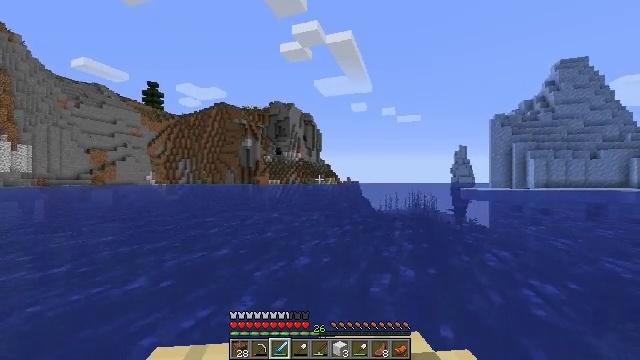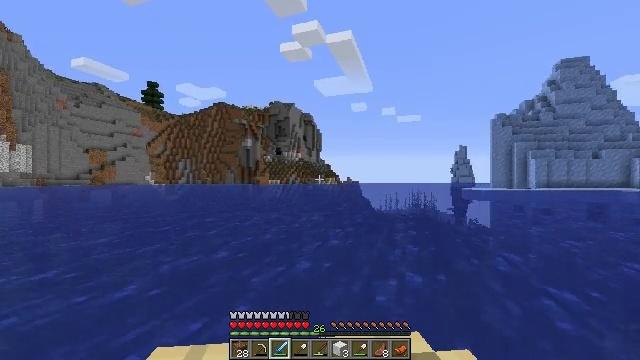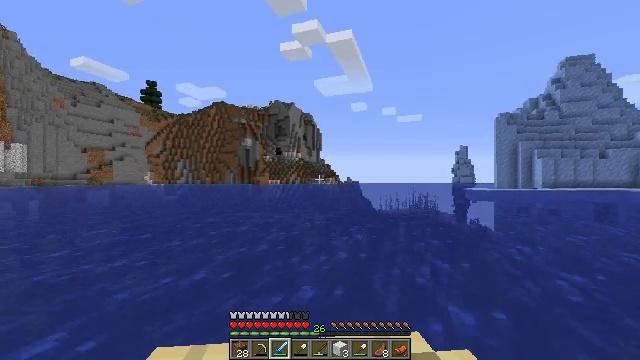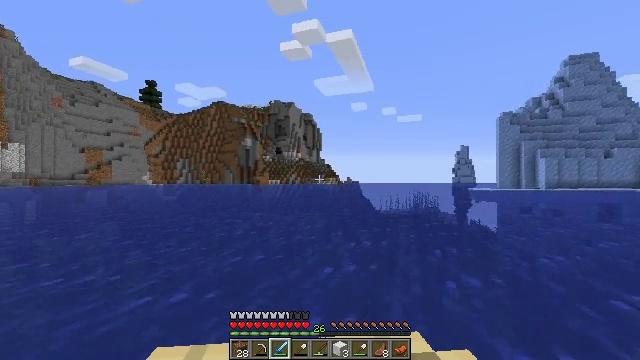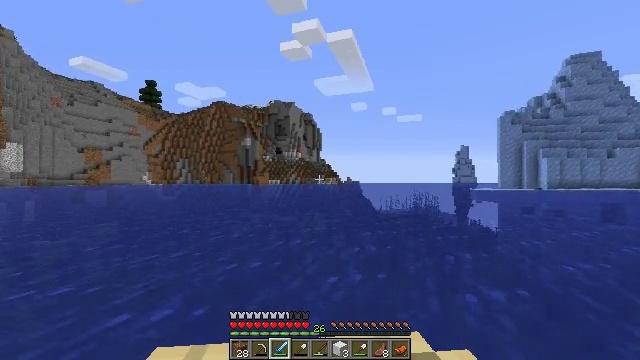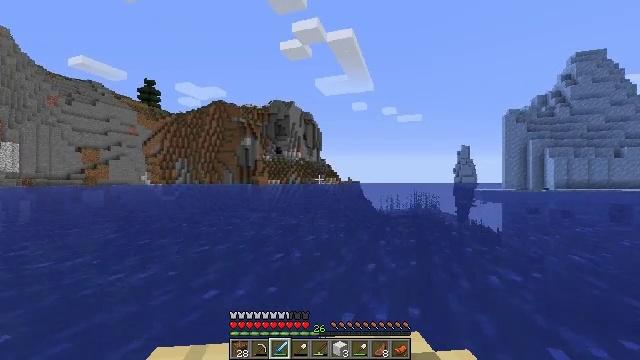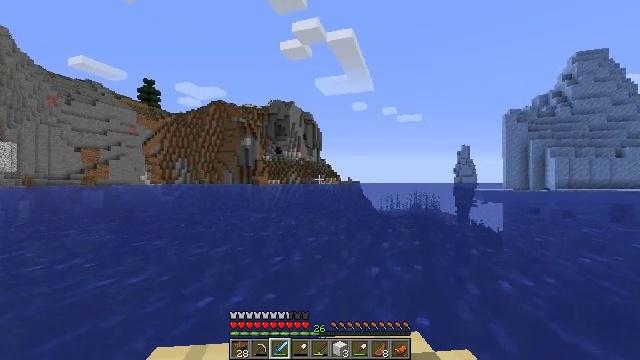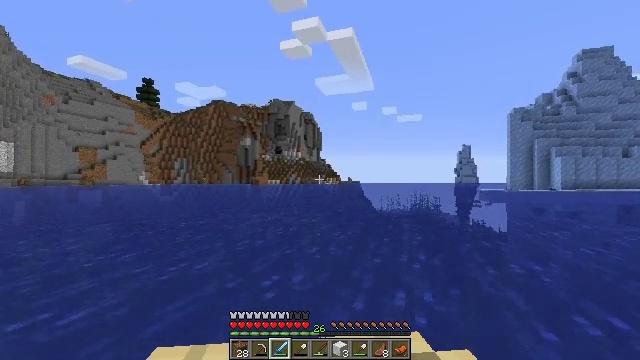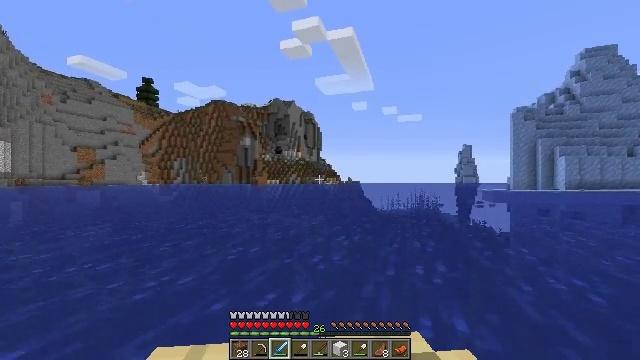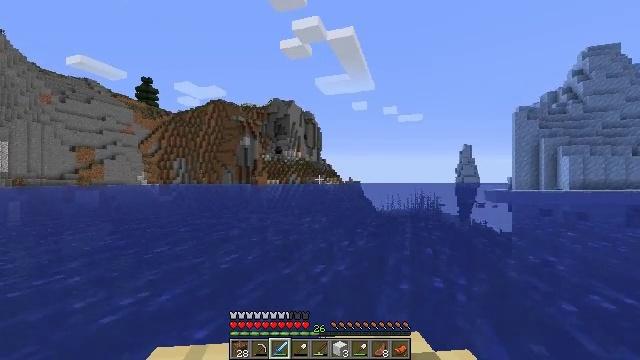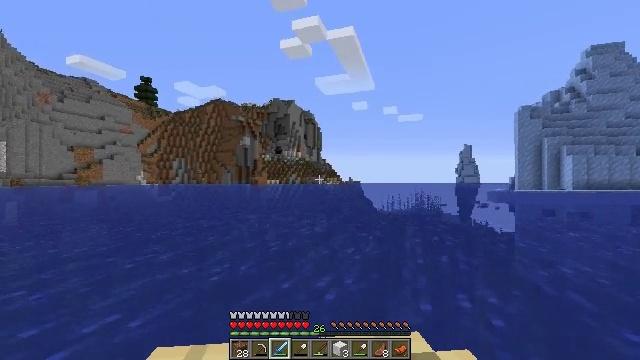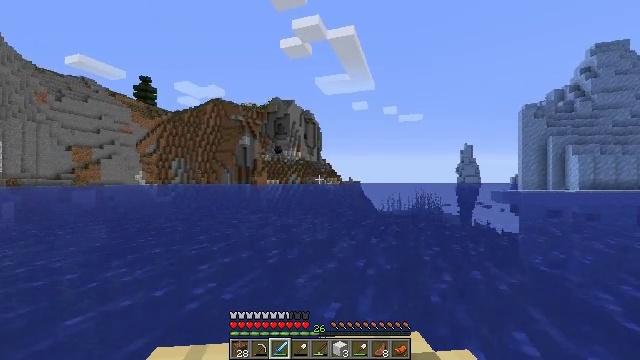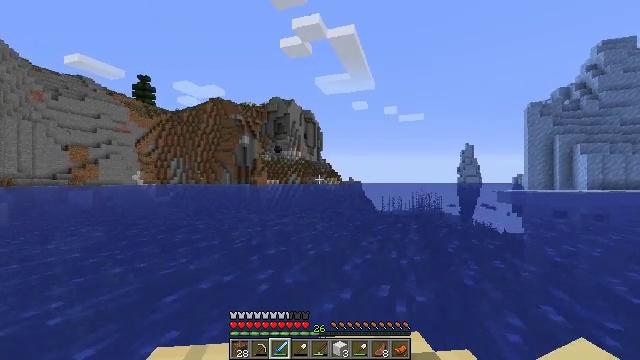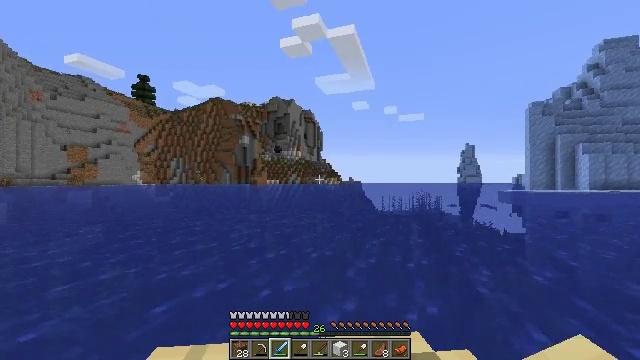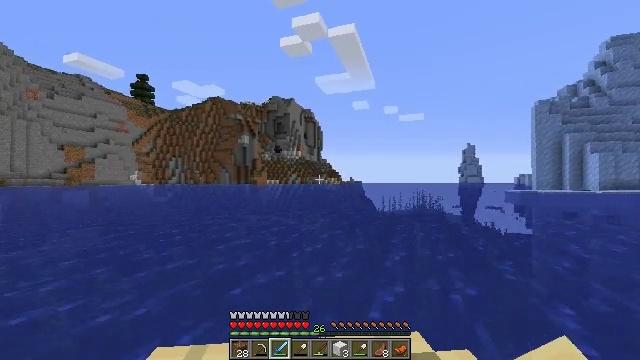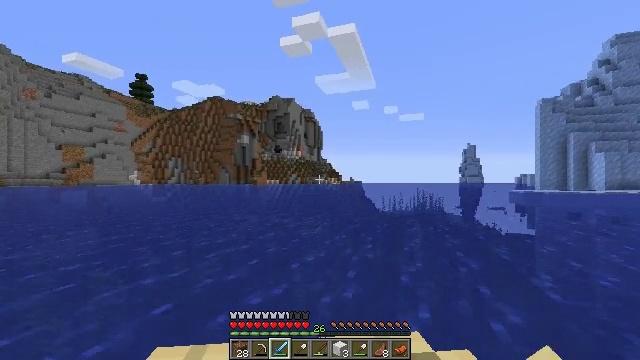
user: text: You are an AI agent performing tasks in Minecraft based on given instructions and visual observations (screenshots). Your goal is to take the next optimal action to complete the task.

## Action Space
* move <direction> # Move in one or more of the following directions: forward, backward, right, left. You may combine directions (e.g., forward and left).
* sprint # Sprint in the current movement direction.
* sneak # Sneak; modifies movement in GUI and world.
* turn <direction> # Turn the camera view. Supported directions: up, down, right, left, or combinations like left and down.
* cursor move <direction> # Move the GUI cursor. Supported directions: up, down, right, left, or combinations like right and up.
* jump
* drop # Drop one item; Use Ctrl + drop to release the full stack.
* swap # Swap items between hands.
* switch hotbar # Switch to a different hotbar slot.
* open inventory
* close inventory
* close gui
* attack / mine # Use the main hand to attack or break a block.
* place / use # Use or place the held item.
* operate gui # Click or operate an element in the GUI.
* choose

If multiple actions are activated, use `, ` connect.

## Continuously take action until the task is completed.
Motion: motion action
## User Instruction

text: Drop a lily pad.
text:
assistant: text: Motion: move forward
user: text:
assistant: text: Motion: move forward
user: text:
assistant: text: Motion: move forward
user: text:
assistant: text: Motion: move forward
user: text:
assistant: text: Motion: move forward
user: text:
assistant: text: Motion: move forward
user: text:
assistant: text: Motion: move forward
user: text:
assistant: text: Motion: move forward
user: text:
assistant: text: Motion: move forward
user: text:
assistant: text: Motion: move forward
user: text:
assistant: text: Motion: move forward
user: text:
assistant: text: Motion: move forward
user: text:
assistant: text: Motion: move forward
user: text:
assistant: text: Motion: move forward
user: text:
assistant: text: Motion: move forward
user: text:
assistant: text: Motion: move forward
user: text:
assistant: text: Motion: move forward
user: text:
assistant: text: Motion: move forward
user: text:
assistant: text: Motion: move forward
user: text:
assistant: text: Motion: move forward
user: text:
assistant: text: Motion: move forward
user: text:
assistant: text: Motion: move forward
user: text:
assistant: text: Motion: move forward
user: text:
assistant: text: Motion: move forward
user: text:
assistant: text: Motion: move forward
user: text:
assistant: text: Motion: move forward
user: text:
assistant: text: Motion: move forward
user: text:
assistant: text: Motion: move forward
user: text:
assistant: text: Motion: move forward
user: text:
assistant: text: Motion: move forward, turn right and up